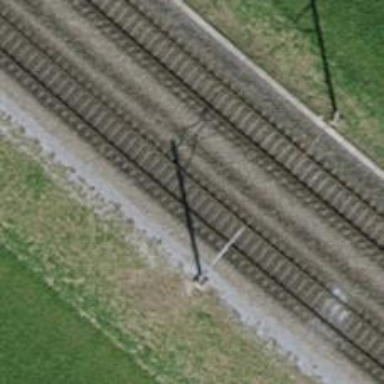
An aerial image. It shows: Single railway track with electrified contact line.